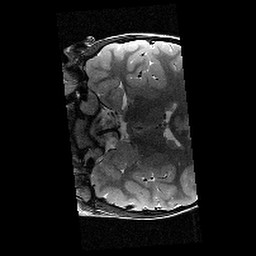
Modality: T2w
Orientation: coronal
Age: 9
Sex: male
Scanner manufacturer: siemens
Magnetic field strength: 3 T
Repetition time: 9.23 s
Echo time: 0.067 s